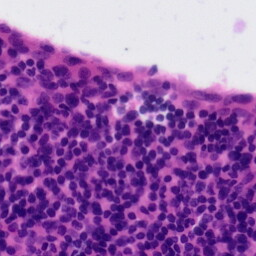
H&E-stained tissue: Tonsil